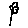
Label: flower